Field crop: maize
Growth stage: 2
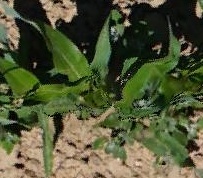
Species: maize